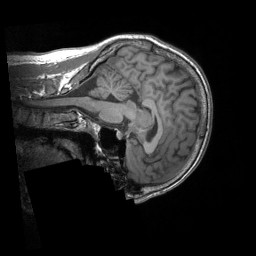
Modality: T1w
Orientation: sagittal
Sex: male
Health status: ill
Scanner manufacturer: siemens
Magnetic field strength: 3 T
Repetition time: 1.66 s
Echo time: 0.00254 s